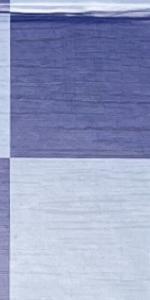
Label: Empty